Question: Let say I'm building an Q&A site like stackoverflow. My site has the following main features:
: post can be question or answer
: personal profile of users
: stores private message of users
....
I was trying to figure out how to design user roles in my system.
And I came up with:
(each user only belongs to one role)

Is it ok to design user roles like this? If not, can anyone give me some suggestion?
I am using MySQL, Struts 2. In Struts 2, are there any avalable libraries for Role Based Access Control (RBAC)?
(I have read <URL>
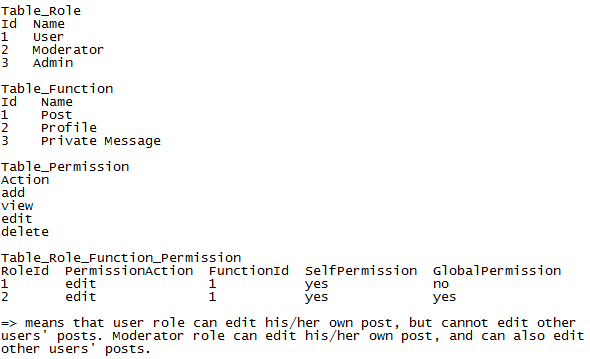
Answer: I have implemented RBAC in my current struts2-project.'RBAC' contains 3 things. User,Roles and Permissions.
Relationships are as below:
'''
Role-Permission: M-M
User-Role:M-M
'''
See, the relationship is like this because, If suppose you define a role ADMINISTRATOR, then it will require PERMISSIONS like CAN_READ,CAN_WRITE,CAN_EXECUTE...etc. You would also want to define Roles having combinations of above permissions and you would also like to create users with some combination of roles.
ex:
'''
READER is role having permission CAN_READ.
WRITER is role having permission CAN_WRITE.
You can now have user with role READER & WRITER
'''